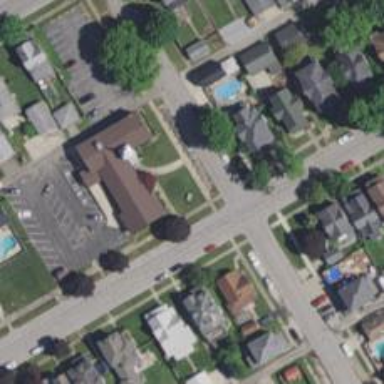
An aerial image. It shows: Residential road with separate asphalt sidewalk.